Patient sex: M
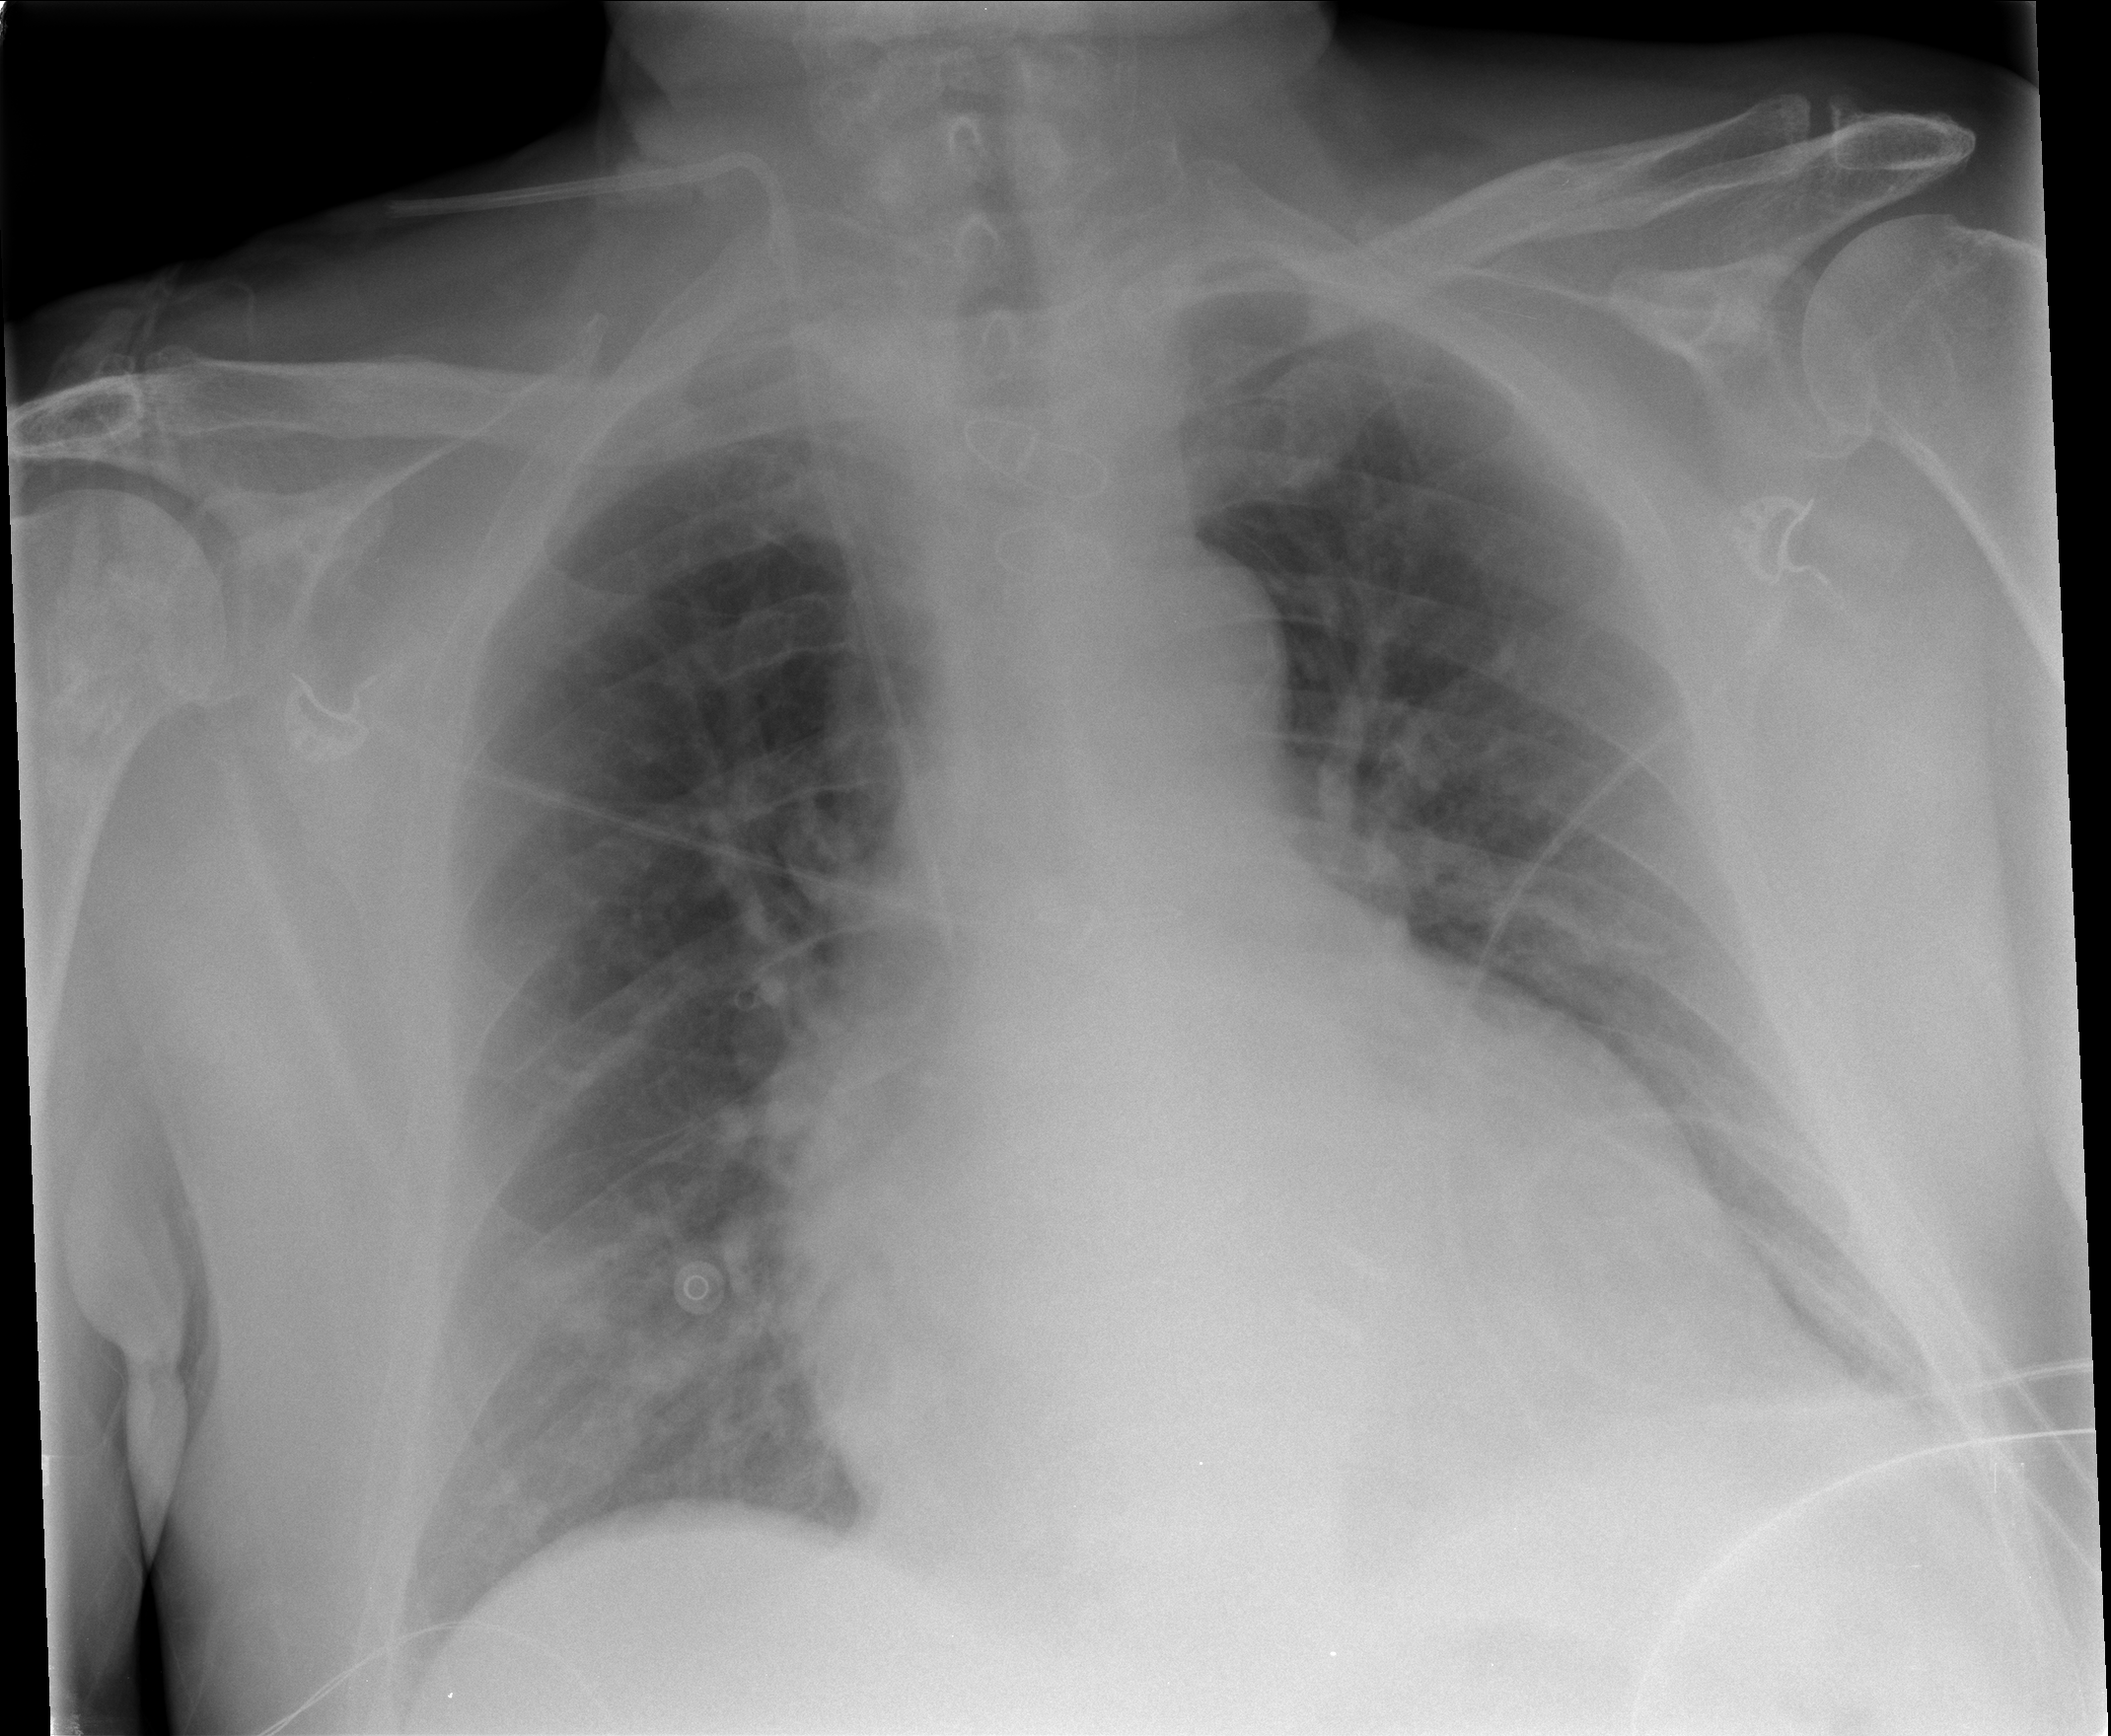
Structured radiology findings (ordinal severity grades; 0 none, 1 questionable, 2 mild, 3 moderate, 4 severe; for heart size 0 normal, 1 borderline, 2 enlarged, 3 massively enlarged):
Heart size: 2
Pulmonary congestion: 1
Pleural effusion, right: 0
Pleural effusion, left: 0
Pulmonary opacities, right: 1
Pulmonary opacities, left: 0
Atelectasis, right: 2
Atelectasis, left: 0